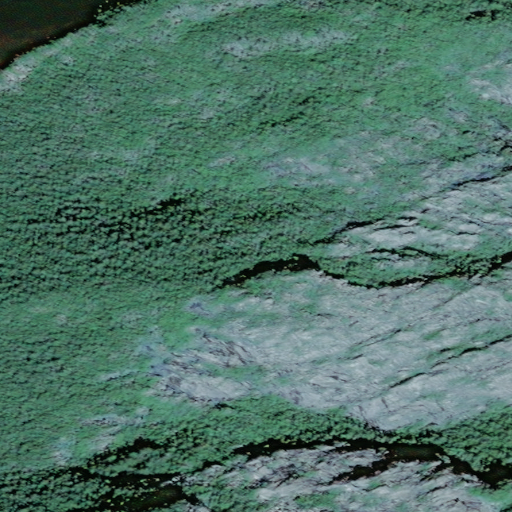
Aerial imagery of mountain in Alaska named Stripe Mountain containing only unknown